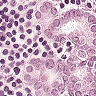
Metastatic tissue present: yes